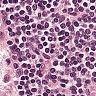
Metastatic tissue present: no